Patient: sex M, age 38
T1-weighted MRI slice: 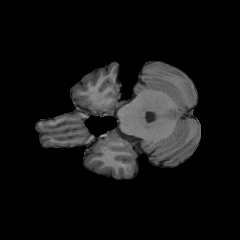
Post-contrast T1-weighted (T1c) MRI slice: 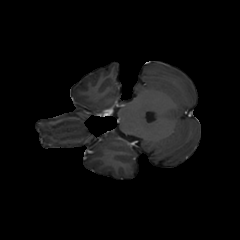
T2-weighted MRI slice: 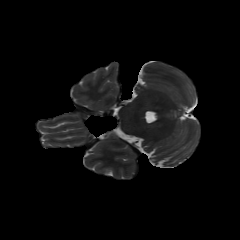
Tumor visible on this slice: no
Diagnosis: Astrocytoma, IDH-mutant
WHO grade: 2